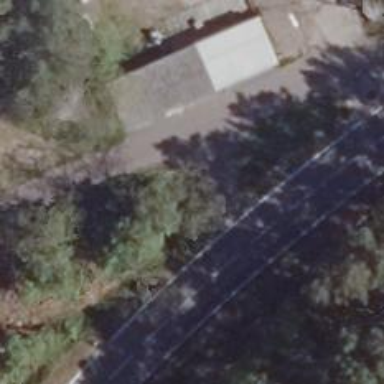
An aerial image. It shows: Emergency access point on the road.